Field crop: maize
Growth stage: 1
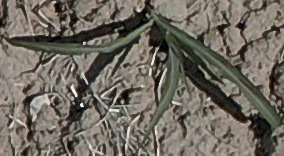
Species: sorghum